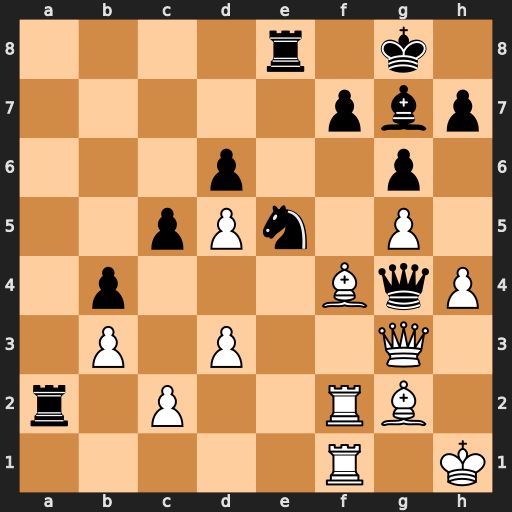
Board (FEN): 4r1k1/5pbp/3p2p1/2pPn1P1/1p3BqP/1P1P2Q1/r1P2RB1/5R1K
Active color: w
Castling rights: -
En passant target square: -
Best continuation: Bxe5 Qxg3 Bxg3